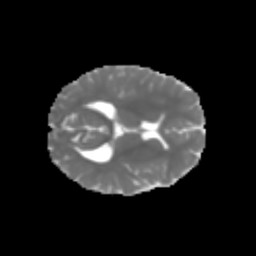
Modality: MD
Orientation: axial
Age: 7
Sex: male
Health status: healthy